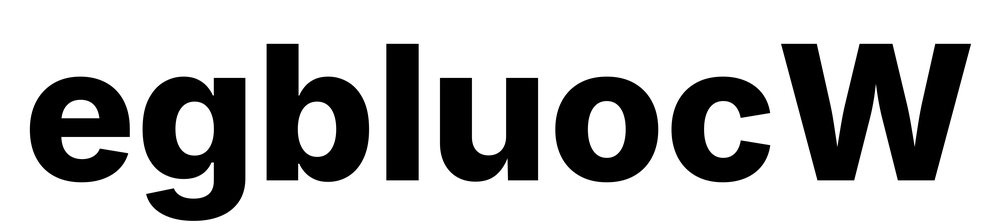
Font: Inter_ExtraBold